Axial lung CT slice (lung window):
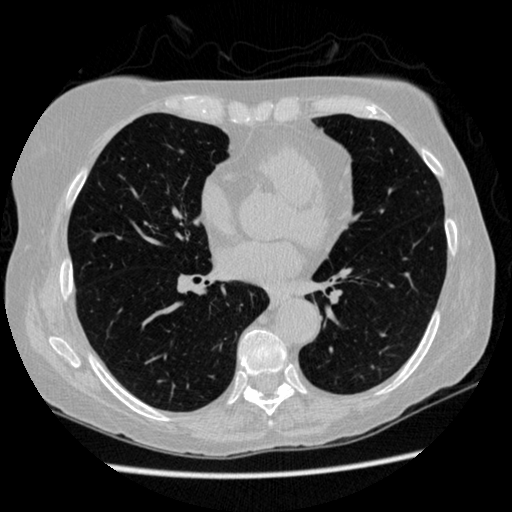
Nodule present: no